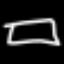
Label: square